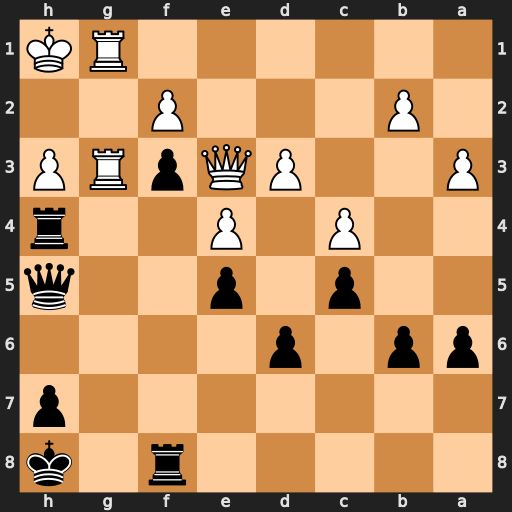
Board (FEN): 5r1k/7p/pp1p4/2p1p2q/2P1P2r/P2PQpRP/1P3P2/6RK
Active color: b
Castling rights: -
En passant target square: -
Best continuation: Rxh3+ Rxh3 Qxh3#